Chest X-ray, PA view. Patient: 19 years old, sex M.
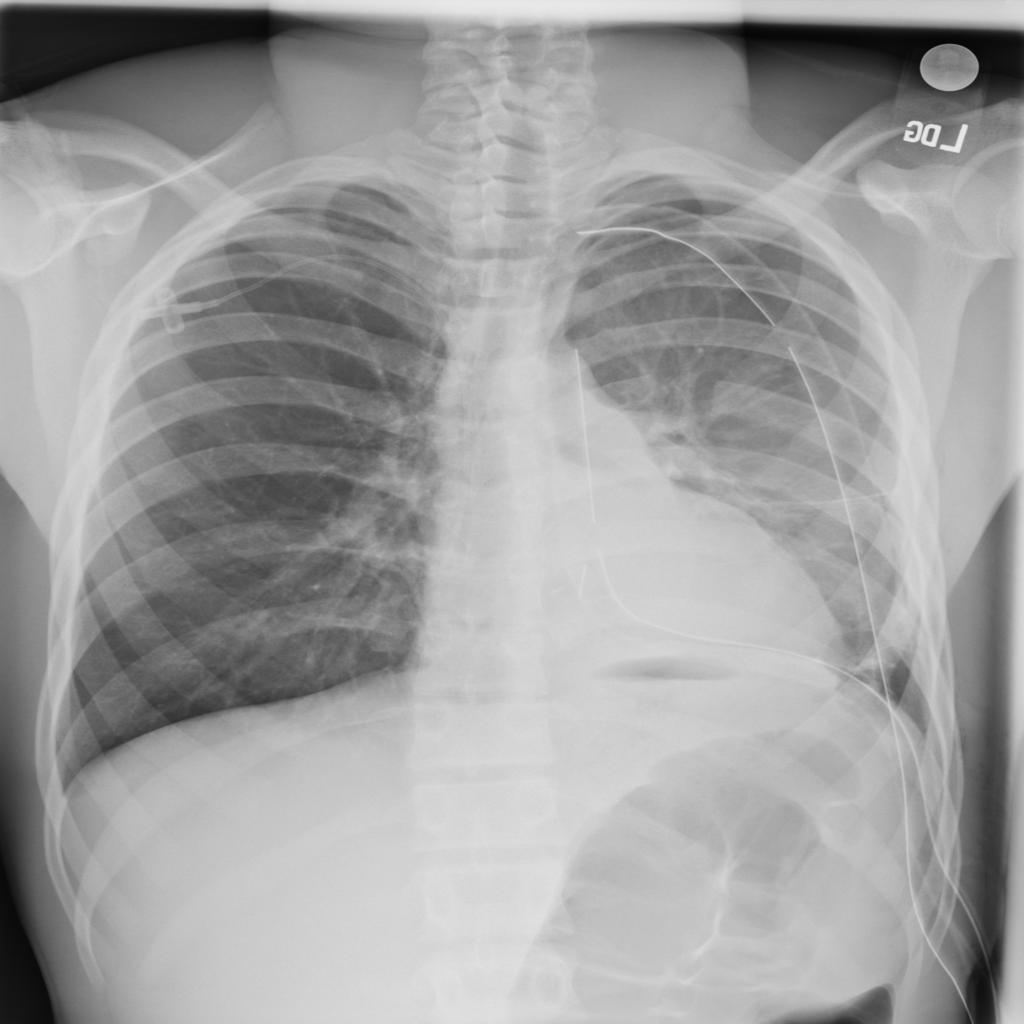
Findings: No Finding